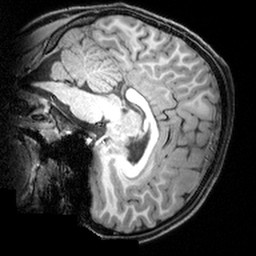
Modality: T1w
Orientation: sagittal
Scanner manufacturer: siemens
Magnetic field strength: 3 T
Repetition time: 1.9 s
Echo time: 0.00397 s